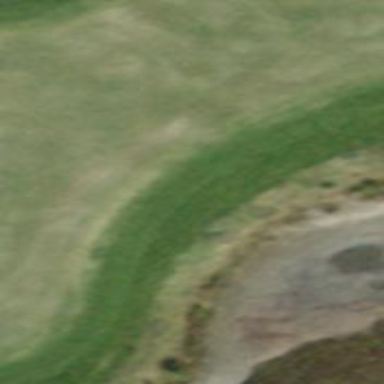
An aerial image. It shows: Green golf area with grass land use.